Question: Is there a better way of adding a button at the bottom of a table view as seen below? The solutions I found involved inserting a button inside the header or footer of an existing section, seems kinda hacky to me.

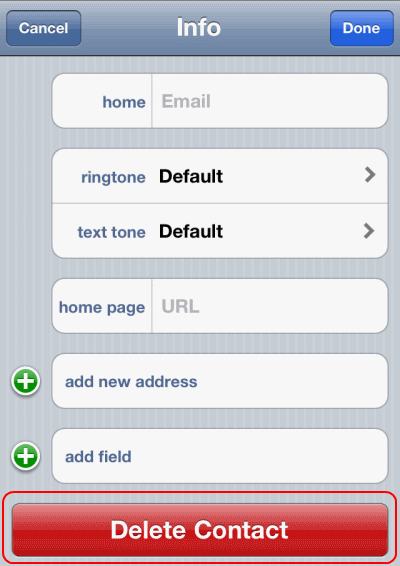
Answer: The view you are looking at is a UITableView. If you have several entries, then the info for this person would scroll off the screen along with the "Delete" button. Putting the button in the table footer would allow it to scroll along with the table. The table footer is outside of any section.
If your view does not have any scrolling or a dynamic sized table view you could just add it to the bottom of the view.